Question: I'm trying to do a basic authentication which considers email and password. My problem comes when I call the method 'Auth :: attempt' I get the following error.

'''
class Usuario extends Eloquent{
protected $table = 'Usuario';
protected $primaryKey = 'idUsuario';
protected $fillable = array('Nombre',
'Apellido',
'TipoUsuario',
'Contrasena',
'Correo',
'Telefono');
}
'''
'''
class UsuarioController extends BaseController{
public function doLogin(){
$rules = array('correo' => 'required|email',
'contrasena' => 'required');
$validator = Validator::make(Input::all(), $rules);
if($validator->fails()){
return Redirect::to('usuario')
->withErrors($validator)// manda los errores al login
->withInput(Input::except('contrasena')); //
}else{
$userData = array(
'Correo' => Input::get('correo'),
'Contrasena' => Input::get('contrasena')
);
if(Auth::attempt($userData)){
echo 'bien';
}else{
return Redirect::to('login');
}
}
}
public function showLogin(){
return View::make('login');
}
}
'''
'''
Route::get('usuario', array('uses' => 'UsuarioController@showLogin'));
Route::post('usuario', array('uses' => 'UsuarioController@doLogin'));
'''
'''
return array(
'driver' => 'database',
'model' => 'User',
'table' => 'Usuario',
'reminder' => array(
'email' => 'emails.auth.reminder',
'table' => 'password_reminders',
'expire' => 60,
),
);
'''
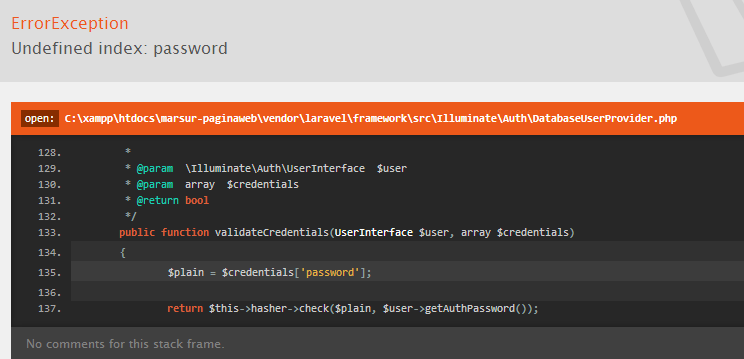
Answer: In the process of checking user credentials 'Laravel' calls 'validateCredentials' method when 'Auth::attempt' gets called and in this function (given below) 'Laravel' checks for the 'password' key in the passed array and in your case you are not passing a 'password' key so the error happens.
'''
public function validateCredentials(UserInterface $user, array $credentials)
{
$plain = $credentials['password'];
return $this->hasher->check($plain, $user->getAuthPassword());
}
'''
Change the 'key' in the '$userData' array:
'''
$userData = array(
'email' => Input::get('correo'), // If correo means email
'password' => Input::get('contrasena') // If contrasena means password
);
'''
Also make changes in your database table's field names which represents 'users' table, I think it's your 'Usuario' table.